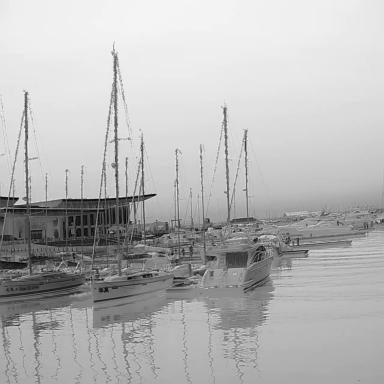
There are three sailboats in the infrared image.